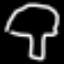
Label: mushroom